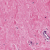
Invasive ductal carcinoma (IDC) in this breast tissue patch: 0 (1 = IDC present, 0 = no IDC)